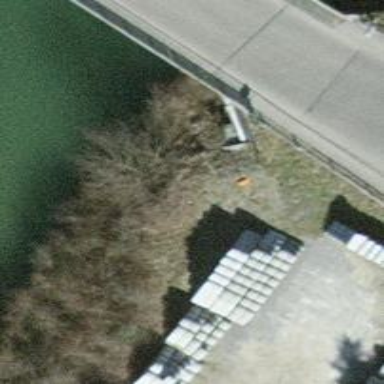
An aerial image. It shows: Aerial orange marker.